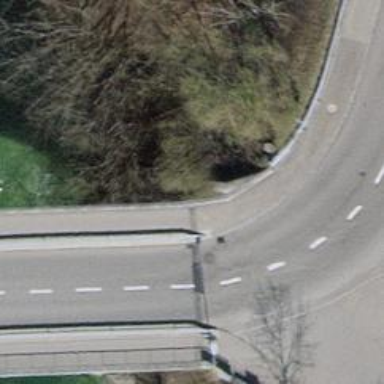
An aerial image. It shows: Sidewalk footway on asphalt bridge.